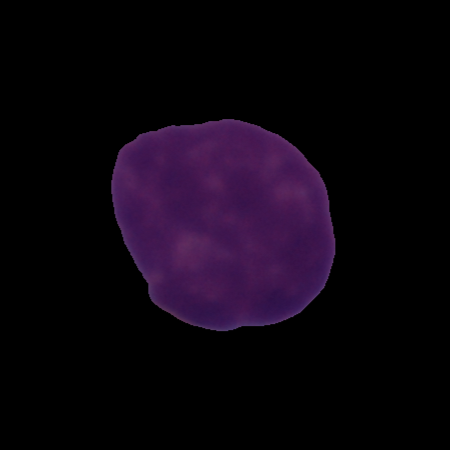
Label: cancer